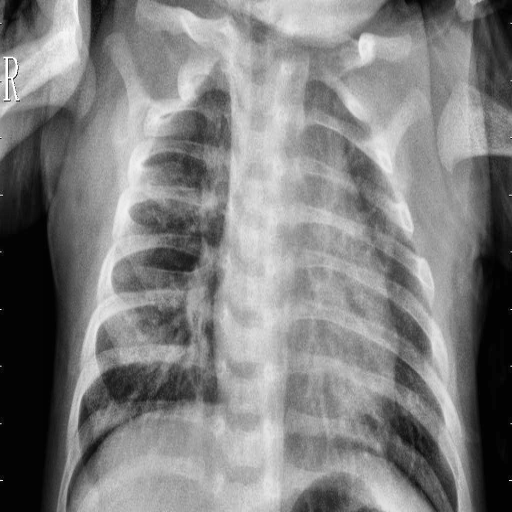
Finding: PNEUMONIA